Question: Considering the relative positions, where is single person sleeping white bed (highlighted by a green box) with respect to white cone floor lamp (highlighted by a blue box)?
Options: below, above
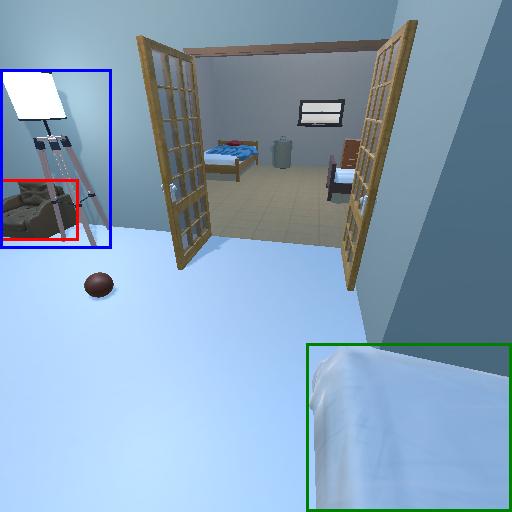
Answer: below